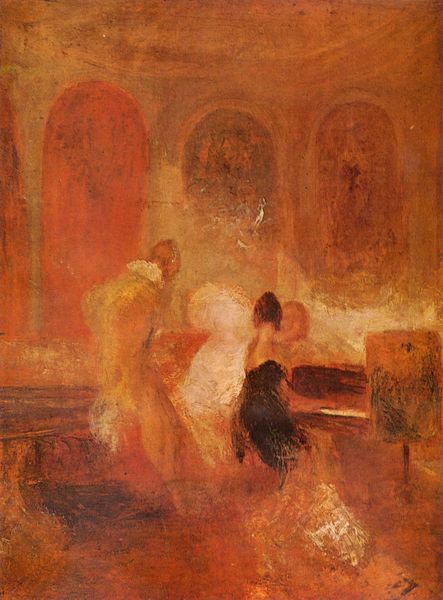
Titel: Musikgesellschaft, Petworth
Künstler: William Turner
Standort: London
Institution: Tate Gallery
Schlagwörter: blau, dunkel, flügel, gruppe, mann, weiß, frauen, gelb, impressionismus, menschen, ocker, sitzen, braun, damen, fenster, frau, frisur, hell, hintergrund, kleid, kleider, lampe, licht, männer, orange, raum, rücken, schwarz, skizze, stuhl, säulen, zimmer, dame, rot, ball, gesellschaft, herren, tanz, wand, architektur, faru, gesicht, stehen, innenraum, öl, kirche, sonne, boden, gold, interieur, decke, personen, konzert, musik, person, theater, rosa, rückenansicht, umrisse, bogen, warm, dunst, farbe, formen, nebel, hof, bank, saal, figuren, rundbogen, kuppel, turner, salon, spielen, klavier, musikzimmer, pianistin, piano, abendstimmung, halle, unscharf, bögen, wände, spiel, schulterfrei, tasten, kunst, arkaden, wärme, wandbilder, diffus, verschwommen, sänger, rotbraun, rundbögen, tonig, ständer, tempel, schemen, klassik, musikerin, anzung, nischen, delacroix, rondell, lasierend, rundbau, robert, bogenfenster, festsaal, lau, klavierspielerin, klavierspiel, war, cembalo, william turner, verwaschen, wandtafel, schubert, schumann, spinett, vergangenheit, hausmusik, musikunterricht, klavierkonzert, 19. jahrhundert, chklavier, harlikin, renesans, clara, schuhmann, rainassance, mussik, leidenschaft, obeershcicht, oberschicht